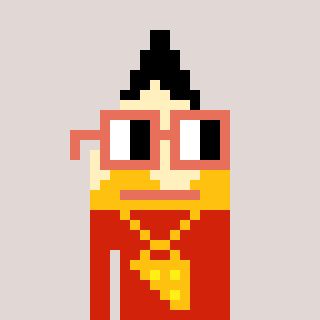
a pixel art character with square orange glasses, a pencil-shaped head and a red-colored body on a warm background